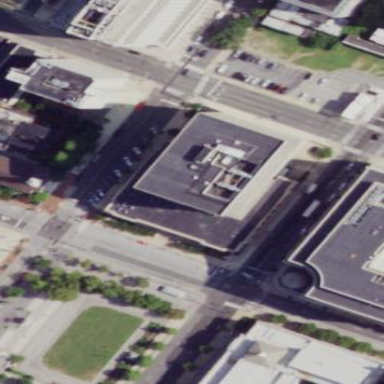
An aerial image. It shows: Building.